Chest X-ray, PA view. Patient: 50 years old, sex M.
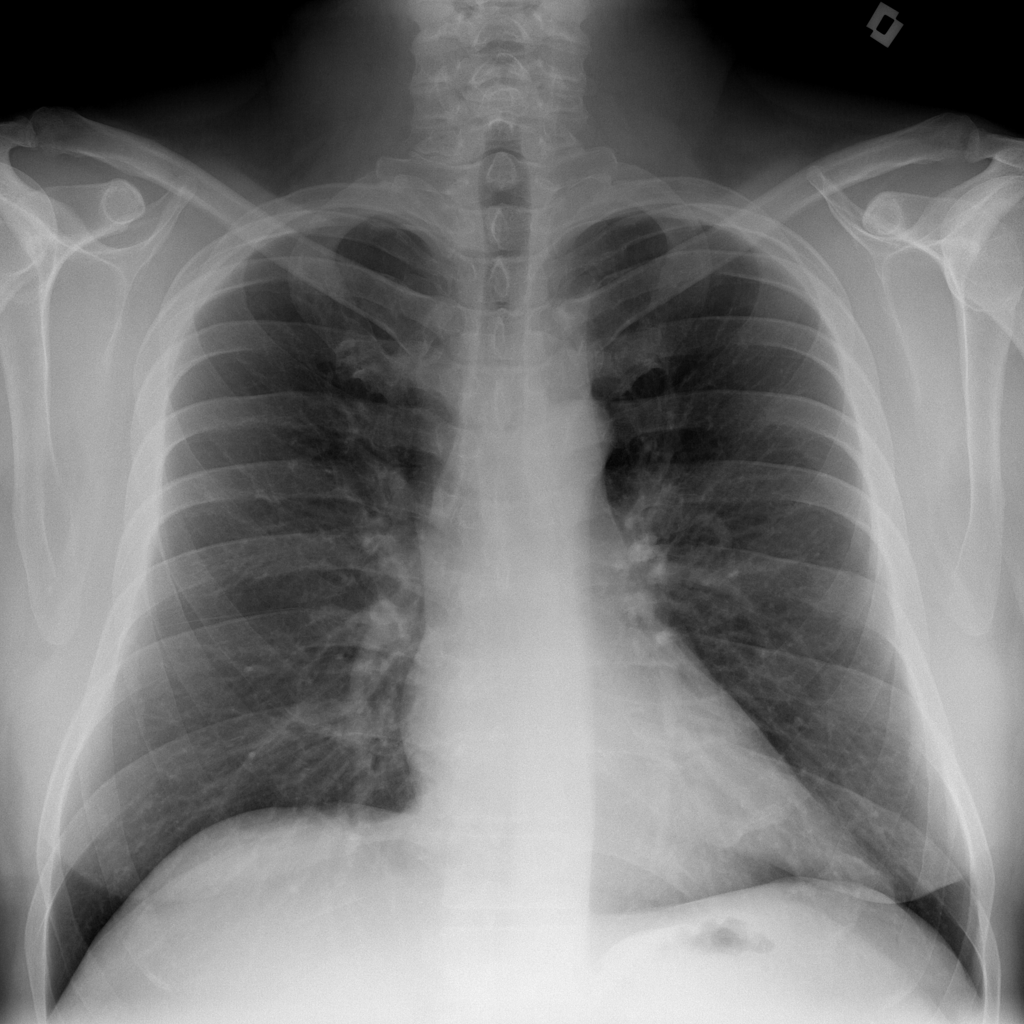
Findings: No Finding